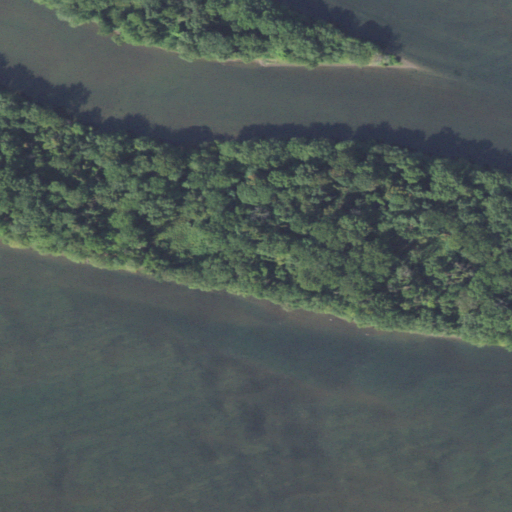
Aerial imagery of island in Pennsylvania named Sassafras Island containing open water, mixed forest, deciduous forest, herbaceous wetlands, grassland, and woody wetlands